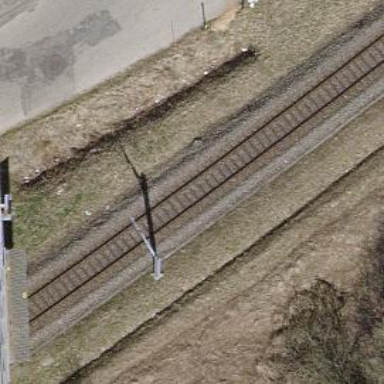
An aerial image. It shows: Catenary mast for power lines.